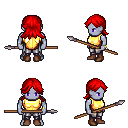
a pixel art fantasy rpg character, male body template, dark elf, purple skin, gold chest armor, metal pants, red loose hair, bracelets, brown shoes, spear, four views (front, back, left, right), 2x2 character sprite sheet, small pixel art, hard edges, no anti-aliasing